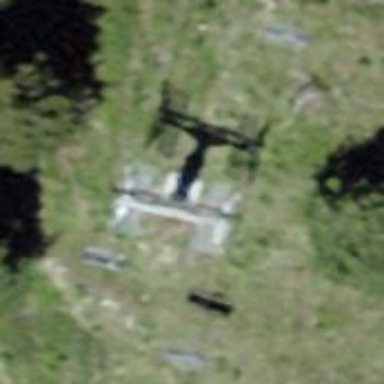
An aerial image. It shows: Pylon for aerialway.